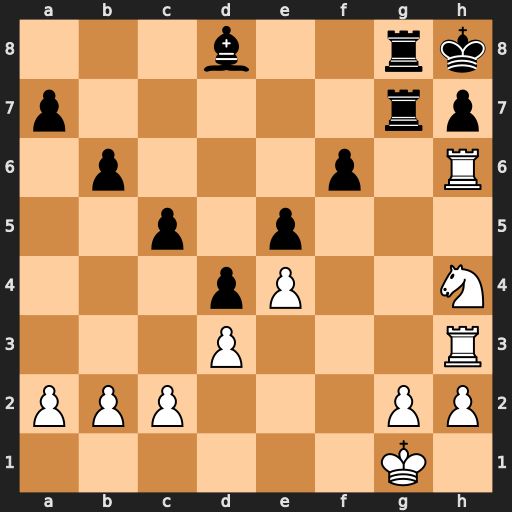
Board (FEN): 3b2rk/p5rp/1p3p1R/2p1p3/3pP2N/3P3R/PPP3PP/6K1
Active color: w
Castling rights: -
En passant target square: -
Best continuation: Ng6+ Rxg6 Rxh7#